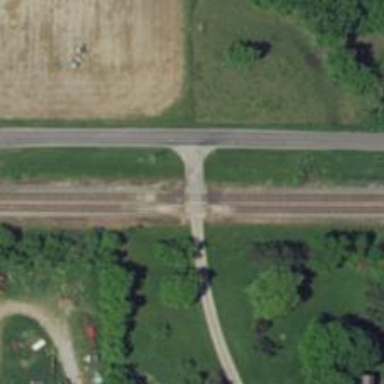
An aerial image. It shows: Railway level crossing.